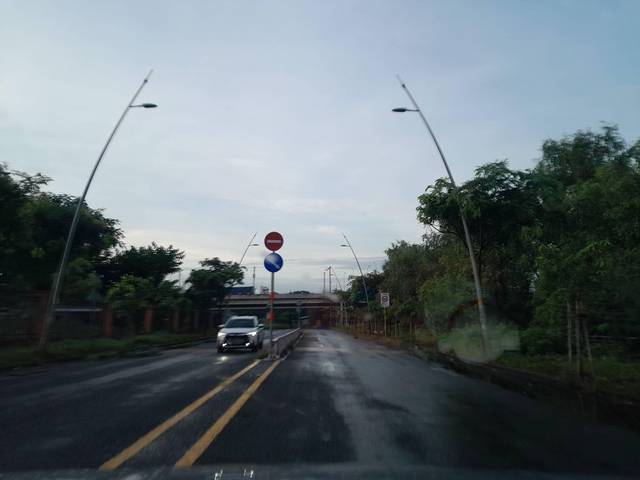
Region: Vietnam
Coordinates: 10.73, 106.691